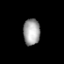
Tissue: prostate
Cell type: T cells
Senescence score: 0.696
Nuclear area (px): 435
Mean DAPI intensity: 160.986